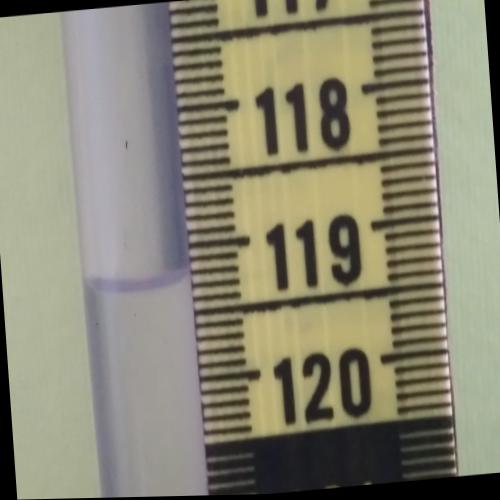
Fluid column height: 119.3 cm